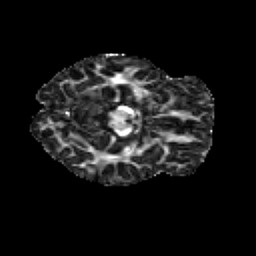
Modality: FA
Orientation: axial
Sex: female
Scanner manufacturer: siemens
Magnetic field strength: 3 T
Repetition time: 5 s
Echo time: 0.071 s